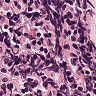
Metastatic tissue present: no